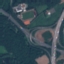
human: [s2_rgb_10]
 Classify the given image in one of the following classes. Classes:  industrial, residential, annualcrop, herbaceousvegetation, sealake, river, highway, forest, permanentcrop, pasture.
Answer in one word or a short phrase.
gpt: Highway